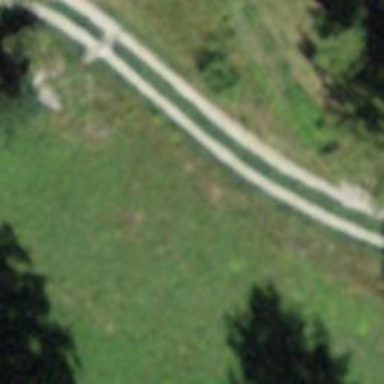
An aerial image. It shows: Path.